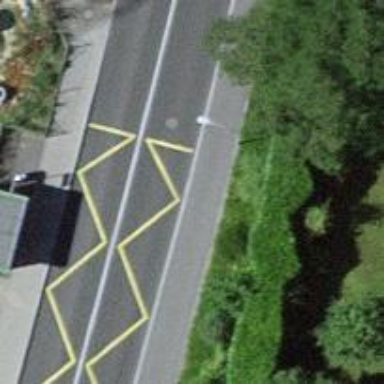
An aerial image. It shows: Bus stop with designated public transport stop position.